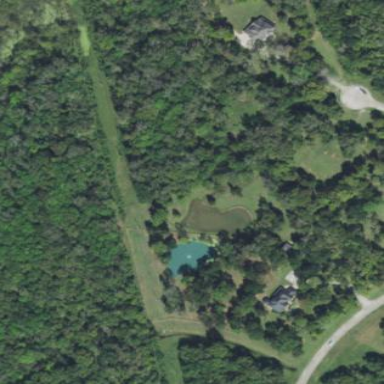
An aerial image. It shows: Pond with natural water.